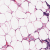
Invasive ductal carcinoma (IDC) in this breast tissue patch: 1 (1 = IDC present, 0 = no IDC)